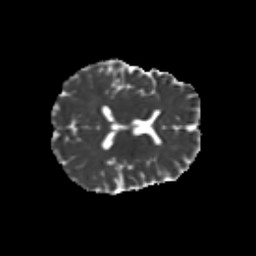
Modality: MD
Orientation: axial
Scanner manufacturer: siemens
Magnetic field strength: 3 T
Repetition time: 9.2 s
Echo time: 0.084 s